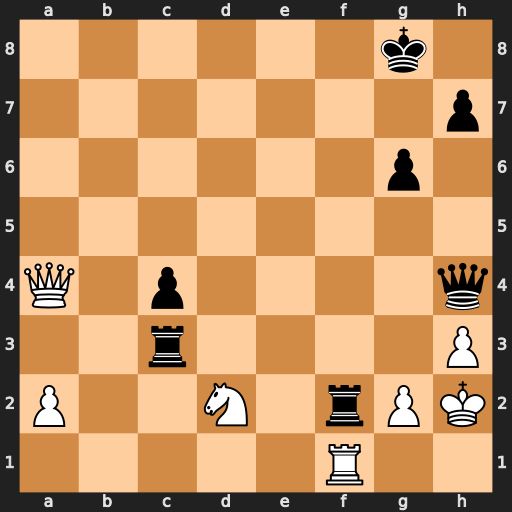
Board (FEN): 6k1/7p/6p1/8/Q1p4q/2r4P/P2N1rPK/5R2
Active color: w
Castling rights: -
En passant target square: -
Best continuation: Qa8+ Kg7 Qa7+